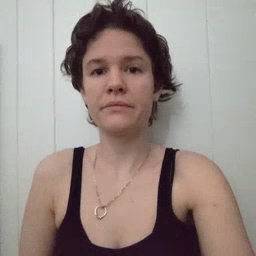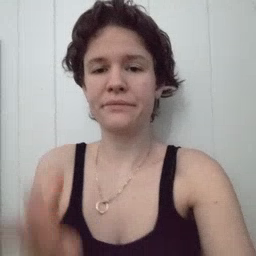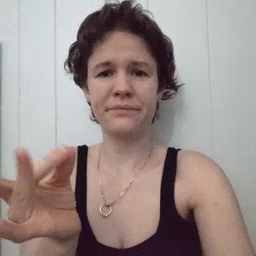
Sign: sticky